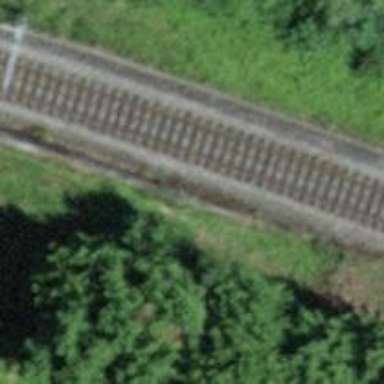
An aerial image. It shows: Railway track with contact line for electrification.